Field crop: maize
Growth stage: 2
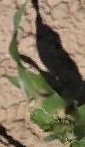
Species: maize